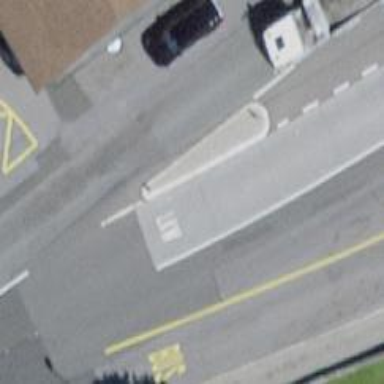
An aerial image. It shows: Primary highway with asphalt surface. Both sides of the road have asphalt sidewalks.